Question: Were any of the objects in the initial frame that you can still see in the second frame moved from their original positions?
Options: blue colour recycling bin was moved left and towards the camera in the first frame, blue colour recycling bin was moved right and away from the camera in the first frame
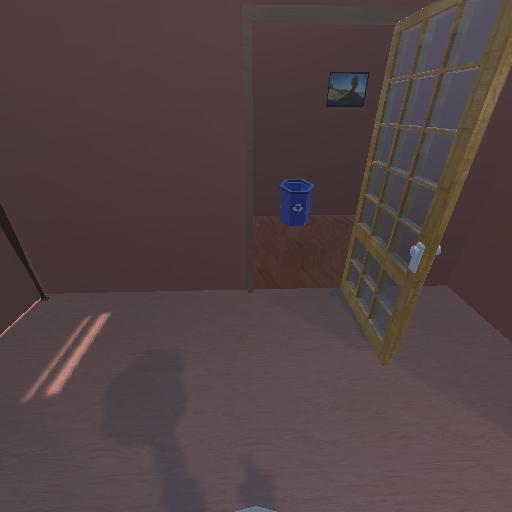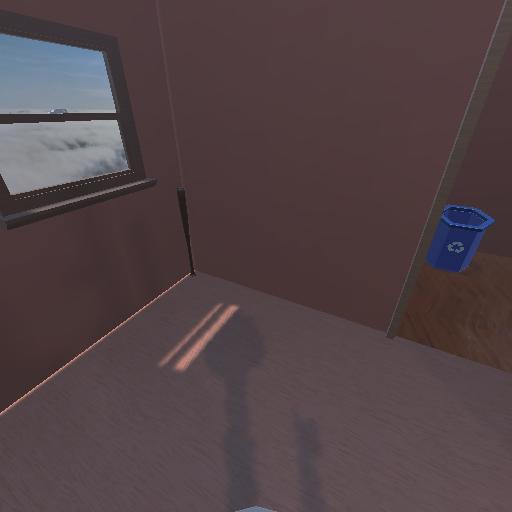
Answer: blue colour recycling bin was moved left and towards the camera in the first frame